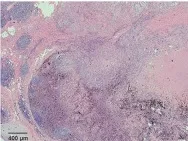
Pathological nuclear divisions (HE 400x). The cancerous tissue directly invaded the hilar lymph nodes (HE 20x).
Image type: pathology (h&e)